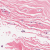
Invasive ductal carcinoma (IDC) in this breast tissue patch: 0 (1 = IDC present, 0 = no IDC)